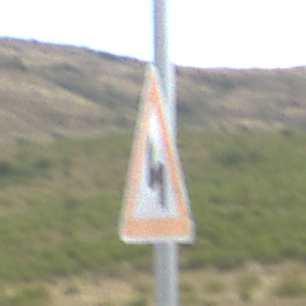
Verkehrszeichen: DoppelkurveZunaechstLinks
Umgebung: Outdoor, Nature
Tageszeit: Midday
Wetter: PartlyCloudy
Licht: Natural
Jahreszeit: NotSpecified
Kontrast: LowContrast